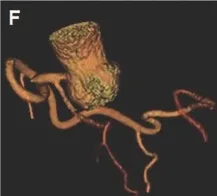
Coronary computed tomography angiogram (CTA) with 3D reconstruction. (F) LAD arising anomalously from proximal RCA.
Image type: radiology (ct)